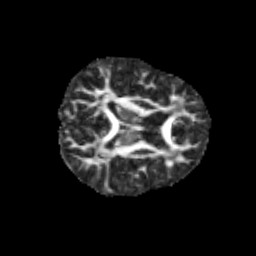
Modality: FA
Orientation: axial
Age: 13
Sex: female
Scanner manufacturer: siemens
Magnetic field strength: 3 T
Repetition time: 3.8 s
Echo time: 0.07 s